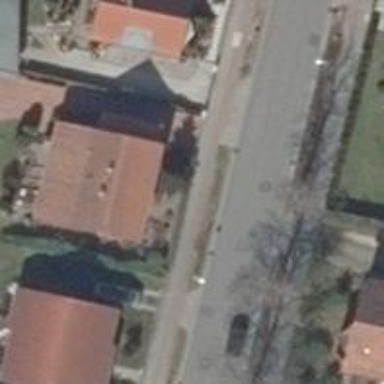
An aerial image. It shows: Secondary road with separate sidewalks on both sides. The road has asphalt surface.